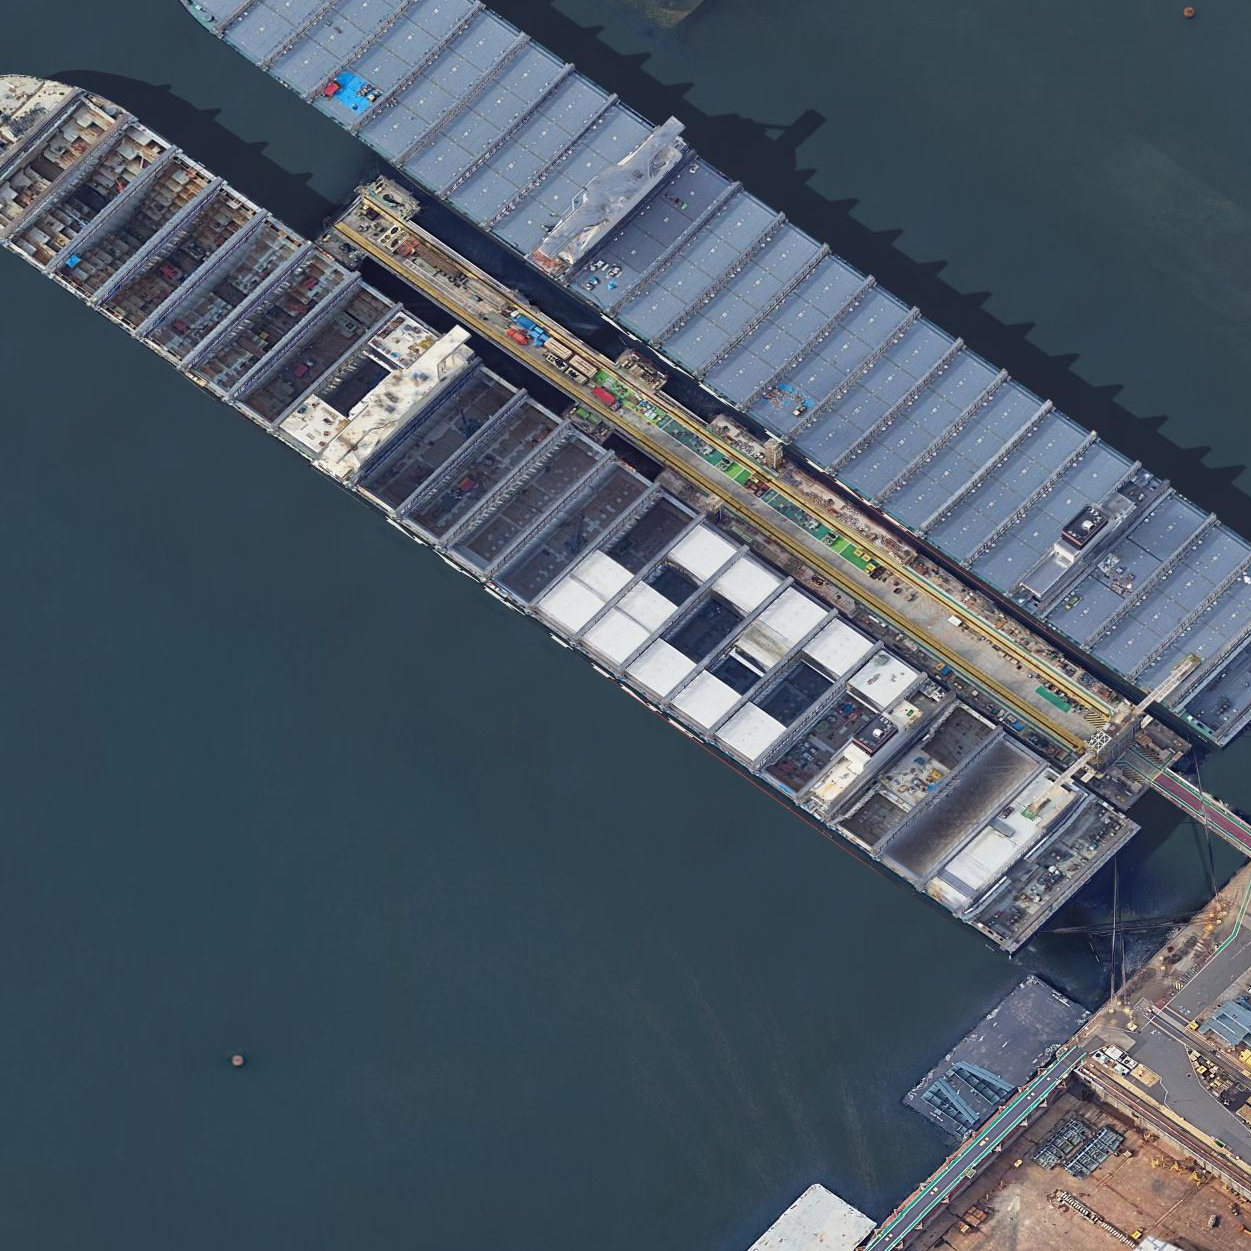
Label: Cargo_ship